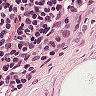
Metastatic tissue present: no